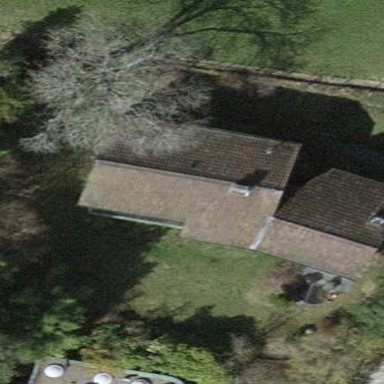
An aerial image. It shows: Pitched roof building.